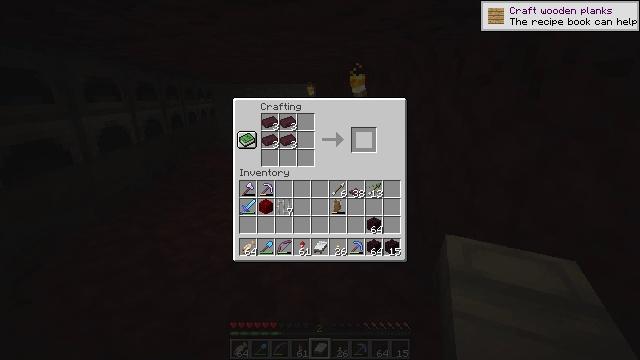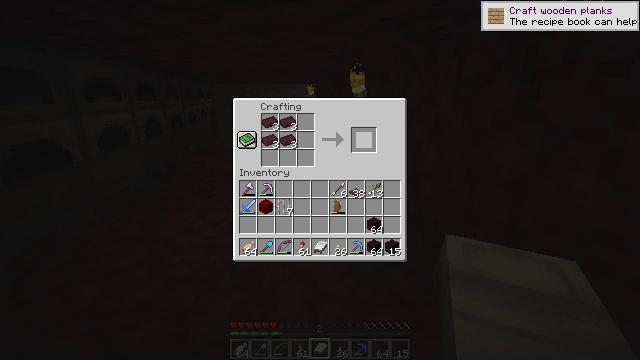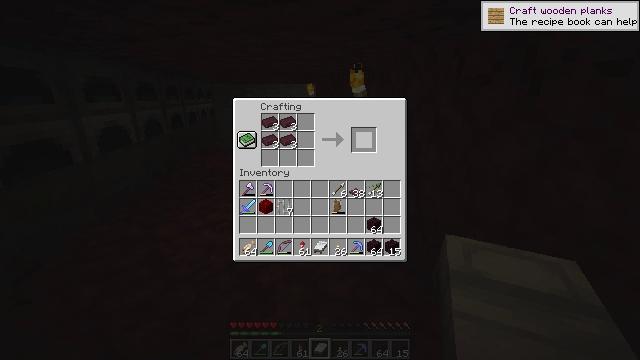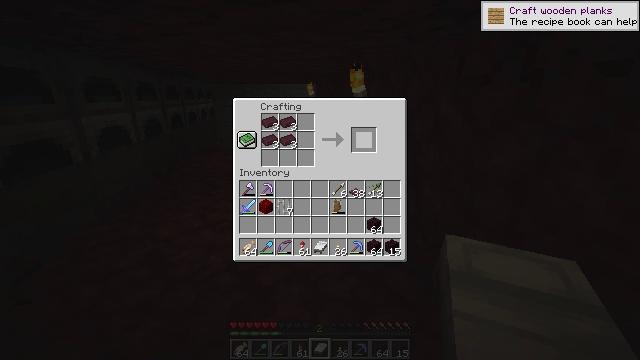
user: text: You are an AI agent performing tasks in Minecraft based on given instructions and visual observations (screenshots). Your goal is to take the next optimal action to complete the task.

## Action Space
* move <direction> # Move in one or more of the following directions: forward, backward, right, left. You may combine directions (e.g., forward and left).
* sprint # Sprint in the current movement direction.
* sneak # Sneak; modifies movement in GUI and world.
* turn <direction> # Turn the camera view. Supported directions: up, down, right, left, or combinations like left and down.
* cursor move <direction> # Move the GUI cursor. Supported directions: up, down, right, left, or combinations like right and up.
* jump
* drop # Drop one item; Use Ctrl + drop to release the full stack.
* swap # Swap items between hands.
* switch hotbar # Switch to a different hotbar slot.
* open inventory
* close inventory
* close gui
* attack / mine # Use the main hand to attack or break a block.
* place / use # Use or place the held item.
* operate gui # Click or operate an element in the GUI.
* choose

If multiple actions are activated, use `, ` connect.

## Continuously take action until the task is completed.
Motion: motion action
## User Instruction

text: Get nether bricks by smelting netherrack.
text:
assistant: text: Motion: sneak
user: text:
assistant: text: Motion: sneak
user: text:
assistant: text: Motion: sneak
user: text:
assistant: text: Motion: sneak